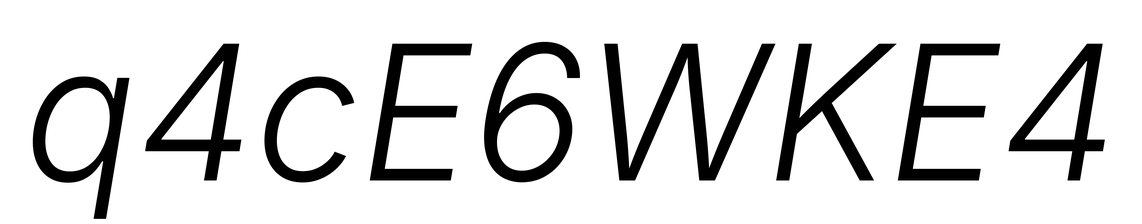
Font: Inter-Italic_Light_Italic